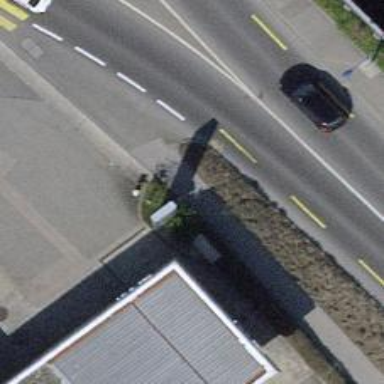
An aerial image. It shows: Asphalt sidewalk.